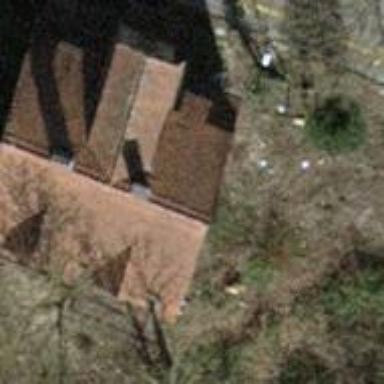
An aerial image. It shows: Building with pitched roof.